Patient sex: M
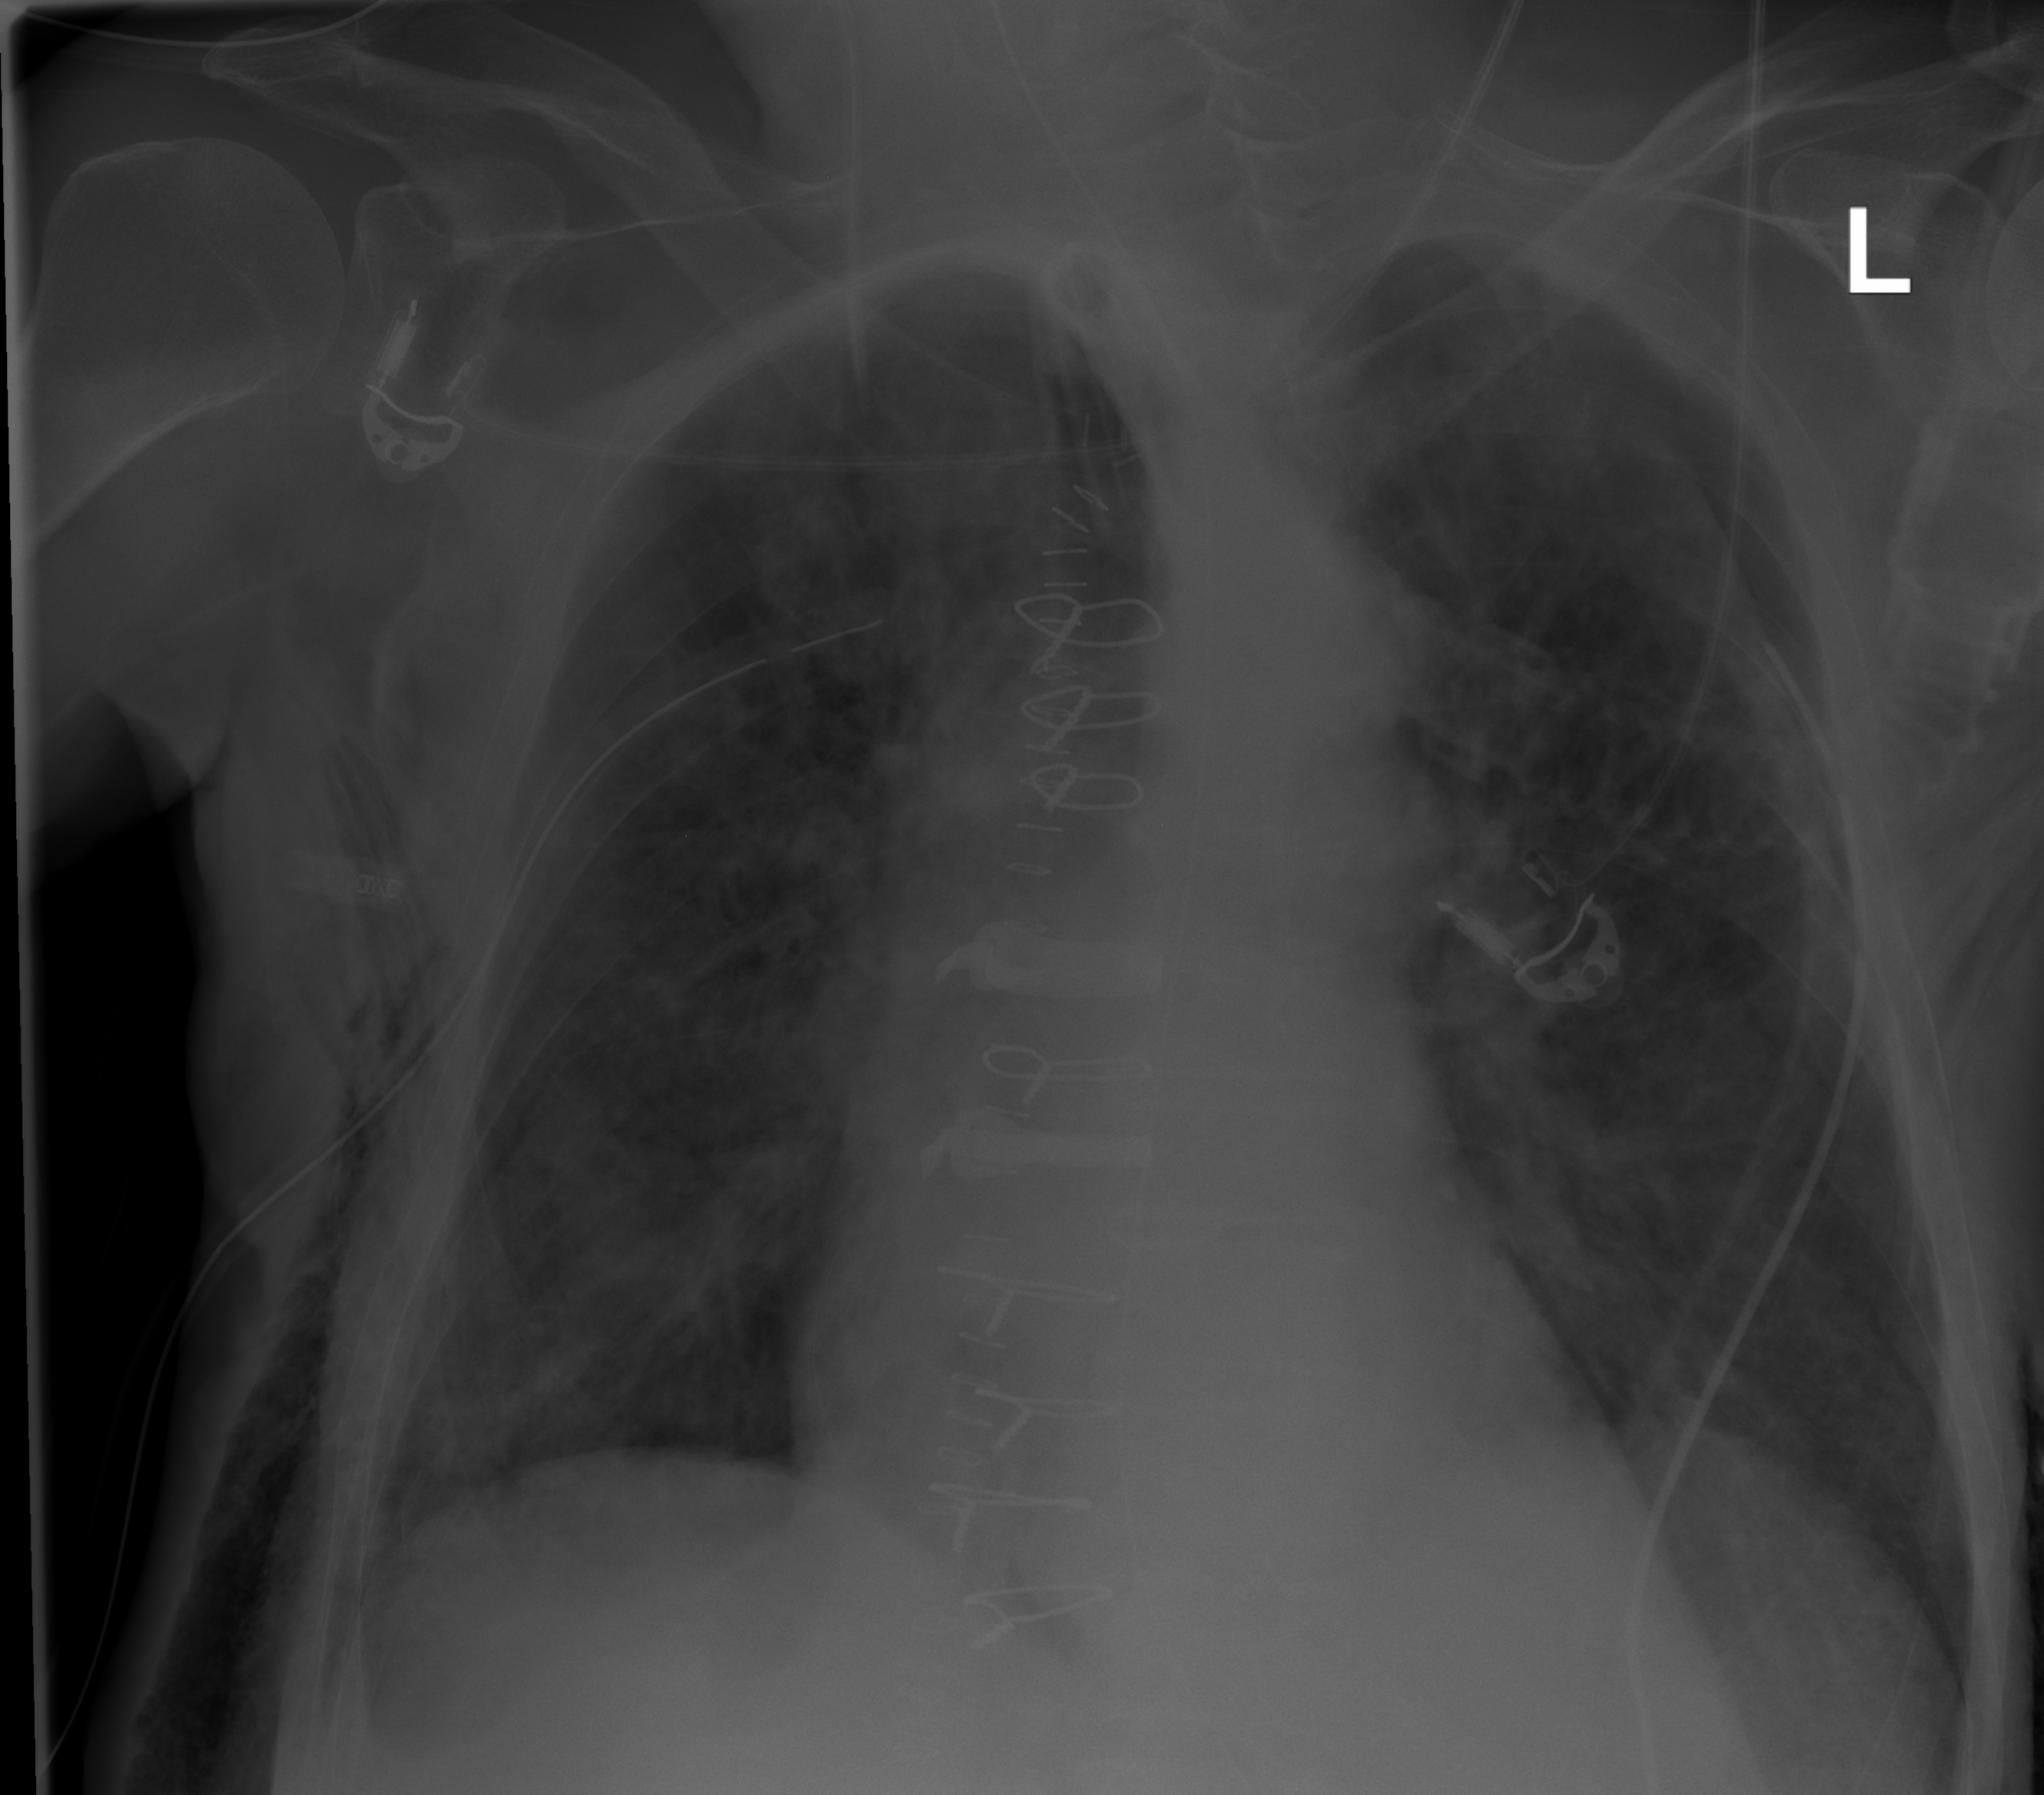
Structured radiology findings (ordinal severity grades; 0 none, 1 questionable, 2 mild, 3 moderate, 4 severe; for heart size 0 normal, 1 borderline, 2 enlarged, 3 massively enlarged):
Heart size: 1
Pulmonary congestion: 3
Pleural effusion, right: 0
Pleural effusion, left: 0
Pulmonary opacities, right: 2
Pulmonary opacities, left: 2
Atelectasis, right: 2
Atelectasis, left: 2